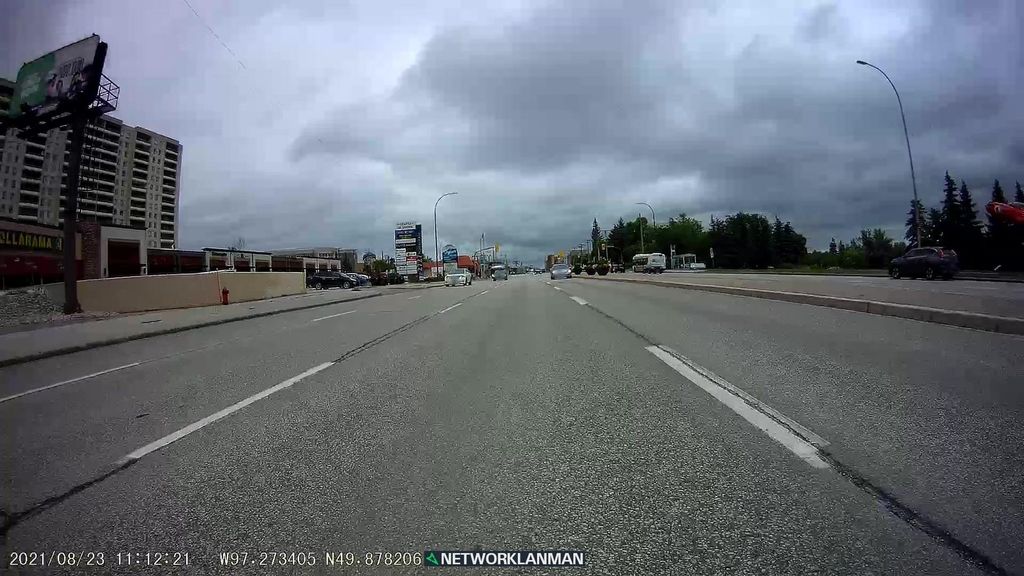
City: winnipeg